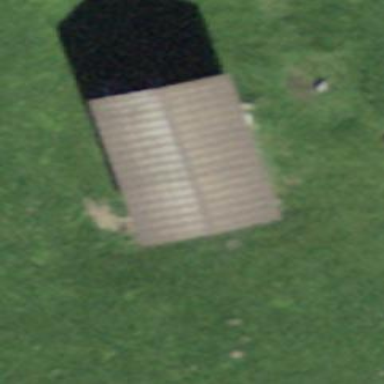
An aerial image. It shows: Rural barn.